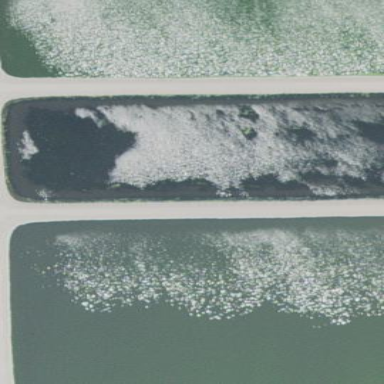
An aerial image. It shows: Reservoir containing sewage water.